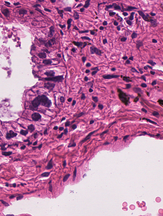
Tumor epithelial tissue: yes
Tumor-associated stroma tissue: yes
Normal tissue: no